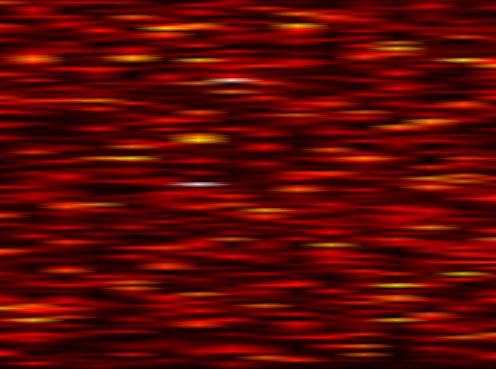
Label: UFMC